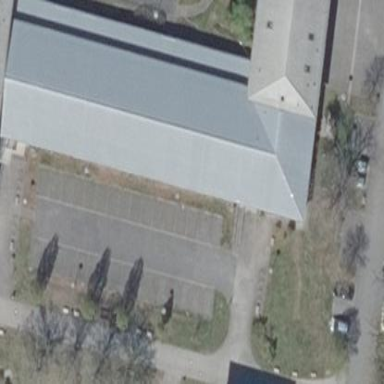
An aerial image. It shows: University building with hipped roof shape.